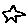
Label: star